Interaction volume radius: 5 \u00c5
Interaction volume height: 45 \u00c5
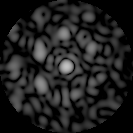
Disorder parameter: 0.6391